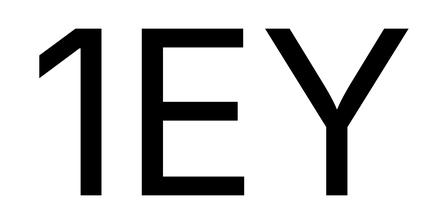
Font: Inter_Regular